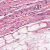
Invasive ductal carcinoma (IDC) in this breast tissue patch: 0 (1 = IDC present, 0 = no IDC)